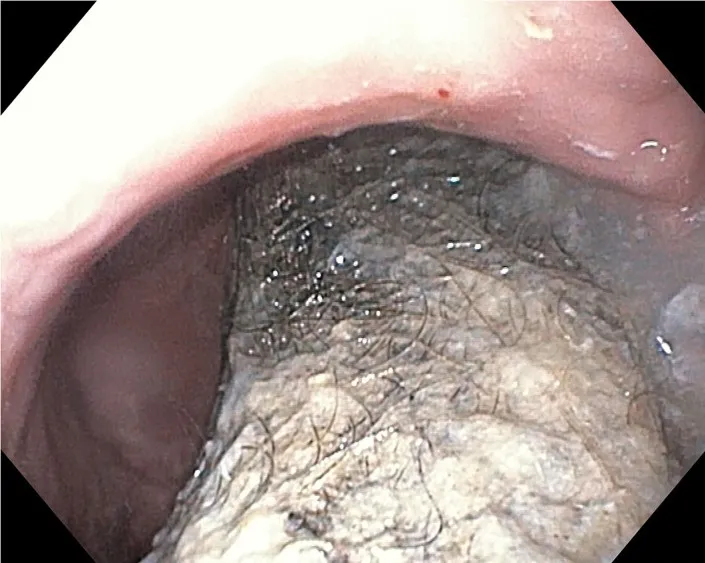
Endoscopic aspect of trichobezoar:at the level of gastric corpus and antrum.
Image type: endoscopy (gi_endoscopy)